Interaction volume radius: 5 \u00c5
Interaction volume height: 10 \u00c5
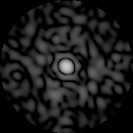
Disorder parameter: 0.801